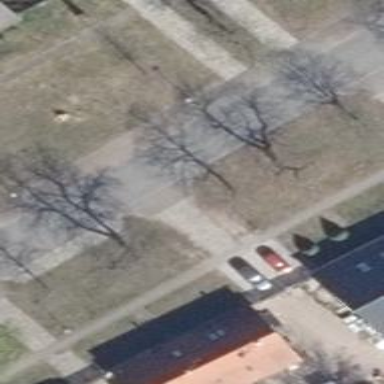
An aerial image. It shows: Avenue lined with deciduous broadleaved trees.